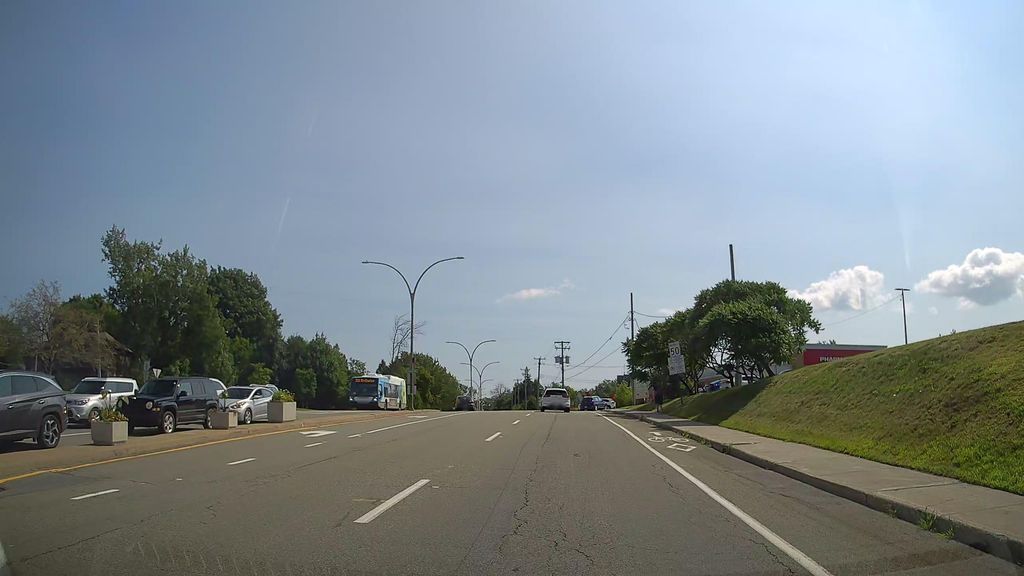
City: montreal